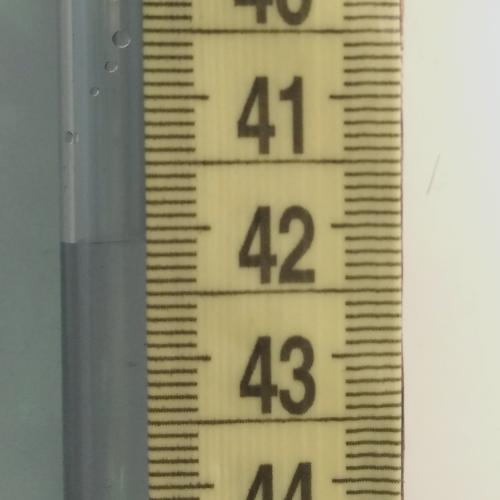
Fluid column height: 42.1 cm